Question: I'm trying to query our SSAS cubes and return the values into a SQL view for use as parameters in cube based reports.
I need to return 3 values for financial seasons based on the date hierarchy.
This is the below code, which returns the correct data.
'''
WITH
MEMBER [CurrentHalf] AS [Date - Master].[Financial Calendar].CURRENTMEMBER.UNIQUENAME
MEMBER [NextHalf] AS [Date - Master].[Financial Calendar].LEAD(1).UNIQUENAME
MEMBER [PreviousHalf] AS [Date - Master].[Financial Calendar].LEAD(-1).UNIQUENAME
SELECT {[Date - Master].[Financial Calendar].[Season Half]} ON COLUMNS ,
{[CurrentHalf],NextHalf,PreviousHalf} ON ROWS
FROM [Sales and Stock]
WHERE (Filter([Date - Master].[DateKey].Members,[Date - Master].[DateKey].MemberValue = (format(now(),"dd/MM/yyyy"))))
'''
However the column name for [Date - Master].[Financial Calendar].[Season Half] returns the caption value (e.g. 2014- Autumn /Winter).
See image:

Normally this would be fine however as I am passing it into SQL I need a column name to select off. What I need is to rename this column to something else (e.g. HalfName)
I have tried
'''
WITH
MEMBER [CurrentHalf] AS [Date - Master].[Financial Calendar].CURRENTMEMBER.UNIQUENAME
MEMBER [NextHalf] AS [Date - Master].[Financial Calendar].LEAD(1).UNIQUENAME
MEMBER [PreviousHalf] AS [Date - Master].[Financial Calendar].LEAD(-1).UNIQUENAME
MEMBER [HalfName] as [Date - Master].[Financial Calendar].[Season Half].CURRENTMEMBER.VALUE
SELECT {[HalfName]} ON COLUMNS ,
{[CurrentHalf],NextHalf,PreviousHalf} ON ROWS
FROM [Sales and Stock]
WHERE (Filter([Date - Master].[DateKey].Members,[Date - Master].[DateKey].MemberValue = (format(now(),"dd/MM/yyyy"))))
'''
But that still didn't work.
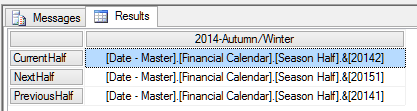
Answer: When you define 'MEMBER' expressions as you have, it infers you are creating them on the '[Measures]' dimension, so the full name of your '[HalfName]' column is '[Measures].[HalfName]'.
Also, I don't see where SQL/T-SQL come into this, unless you are mistaking your MDX for SQL (they look similar as they share some syntax, but are very different beasts).